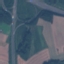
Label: Highway